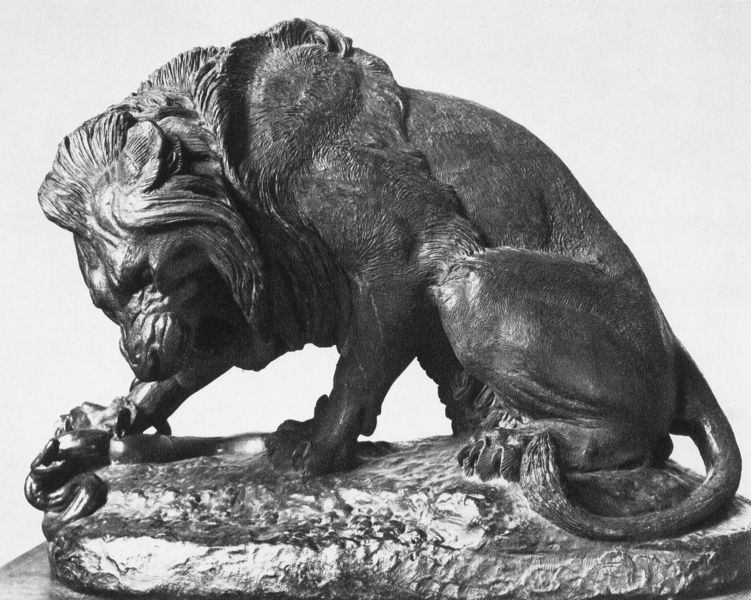
Titel: Lion Crushing a Serpent
Künstler: Antoine-Louis Barye
Institution: Paris, Musée du Louvre
Schlagwörter: kampf, grob, tier, tiere, sockel, sitzend, skulptur, statue, fell, mähne, schwanz, wild, wütend, sitzt, metall, pfoten, bronze, foto, fotografie, photographie, kupfer, schwarzweiß, schlange, photo, maul, stark, kralle, löwe, stärke, staue, löwenmähne, statur, pranke, pranken, schalnge, brüllend, faucht, löwenmännchen